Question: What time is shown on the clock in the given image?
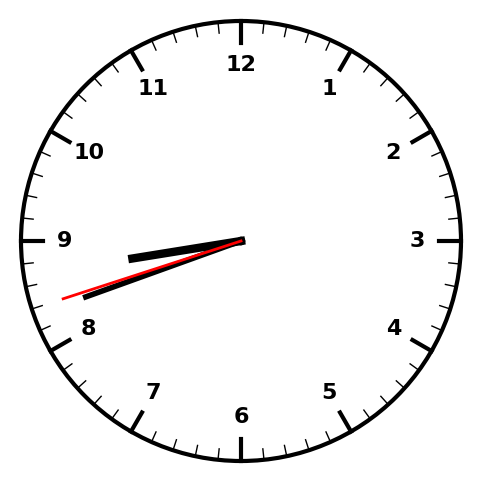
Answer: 08:41:42